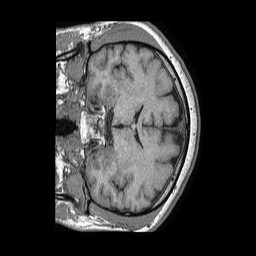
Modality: T1w
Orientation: coronal
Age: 55
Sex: male
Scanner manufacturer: philips
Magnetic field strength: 1.5 T
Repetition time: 0.007715 s
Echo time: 0.003573 s